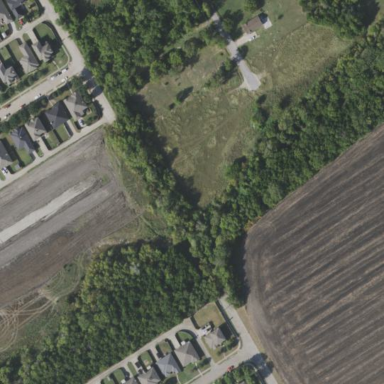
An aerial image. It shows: Grassy plot in zoning area.